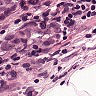
Metastatic tissue present: yes